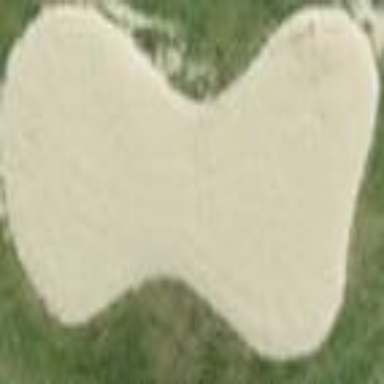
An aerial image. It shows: Golf bunker filled with natural sand.